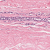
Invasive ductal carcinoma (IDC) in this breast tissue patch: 0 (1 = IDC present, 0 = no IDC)